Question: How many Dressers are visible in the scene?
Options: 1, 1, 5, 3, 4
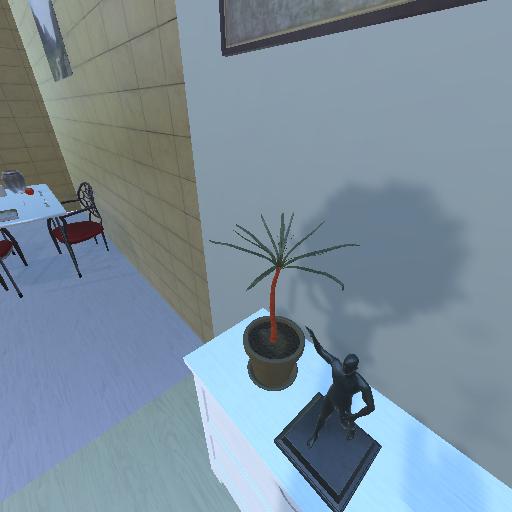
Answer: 1